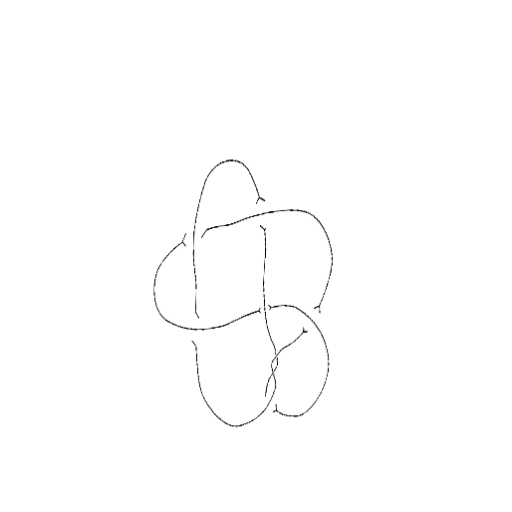
Crossing number: 8